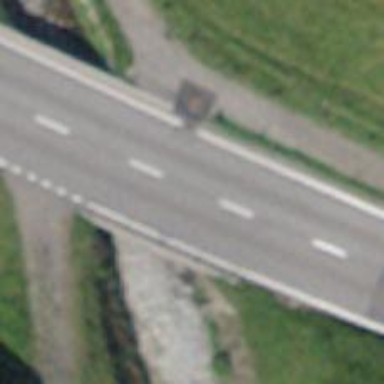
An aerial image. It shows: Primary highway bridge.